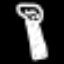
Label: palm tree